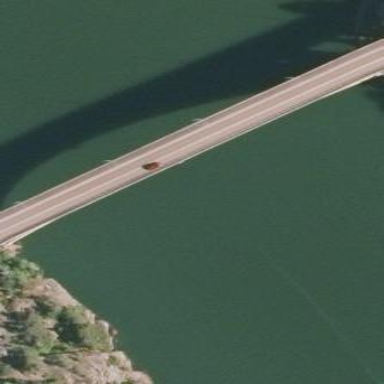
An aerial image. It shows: Arch bridge that is man-made.